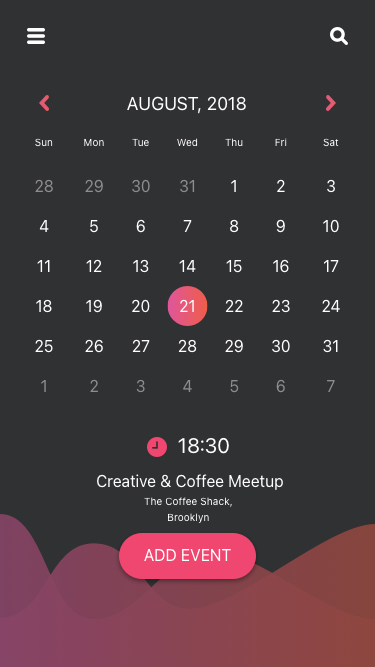
Text in this UI design:
The Coffee Shack, Brooklyn
Creative & Coffee Meetup
18:30
AUGUST, 2018